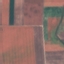
Land use / land cover class: AnnualCrop